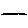
Label: line